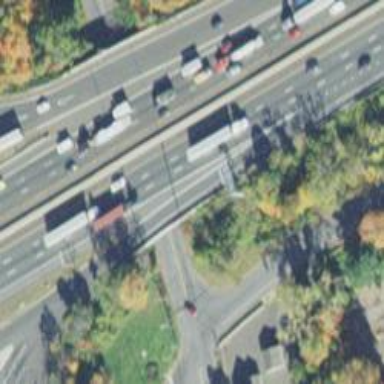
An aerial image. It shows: Asphalt bridge on motorway.